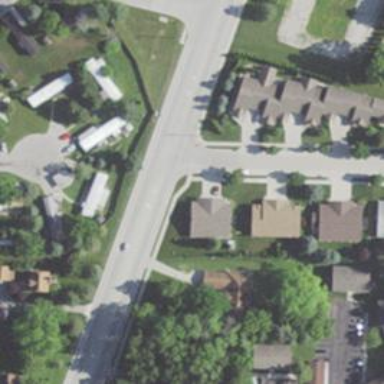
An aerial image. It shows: Footway.